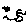
Label: bird